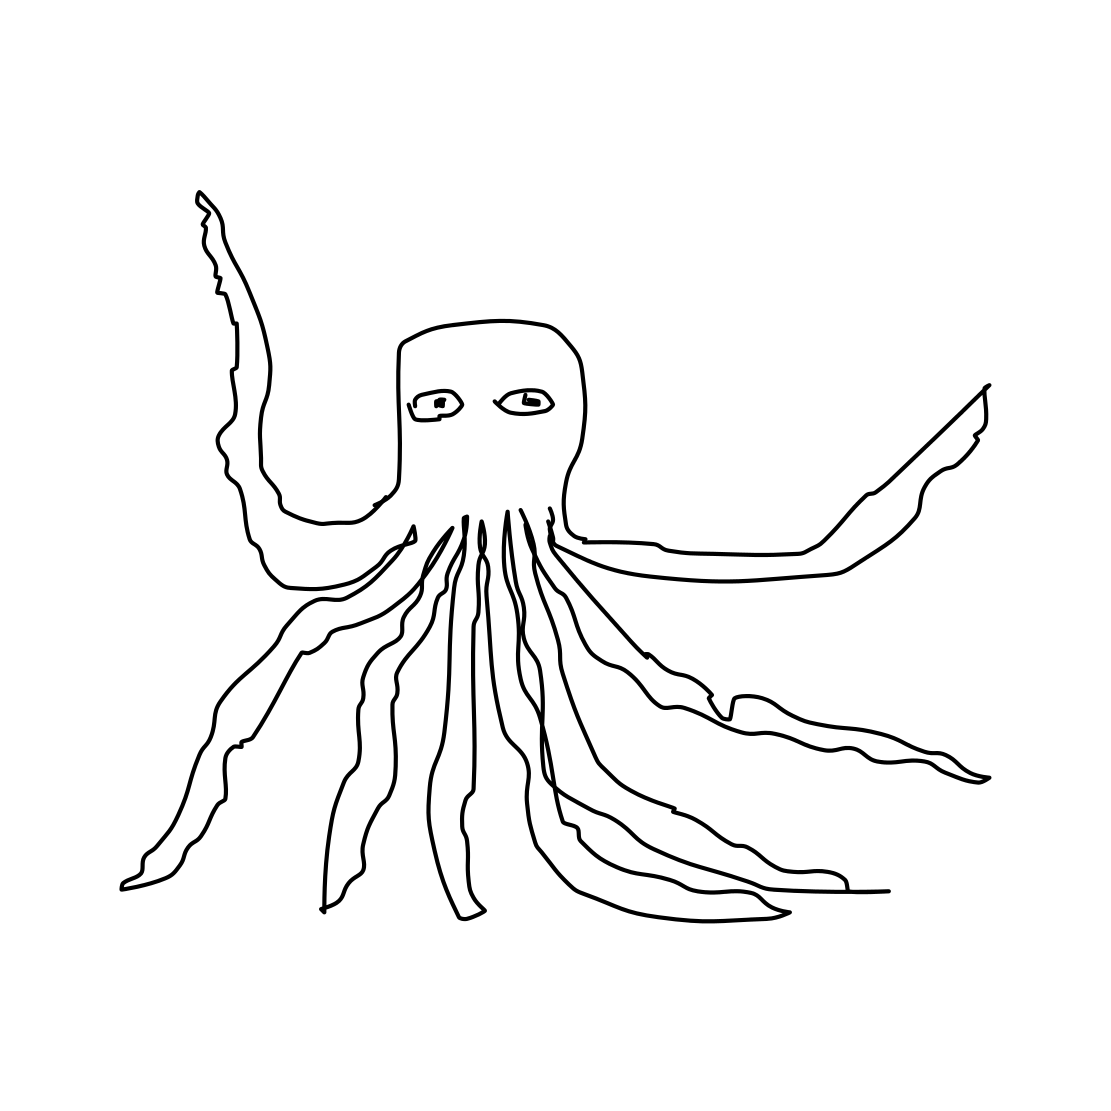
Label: octopus